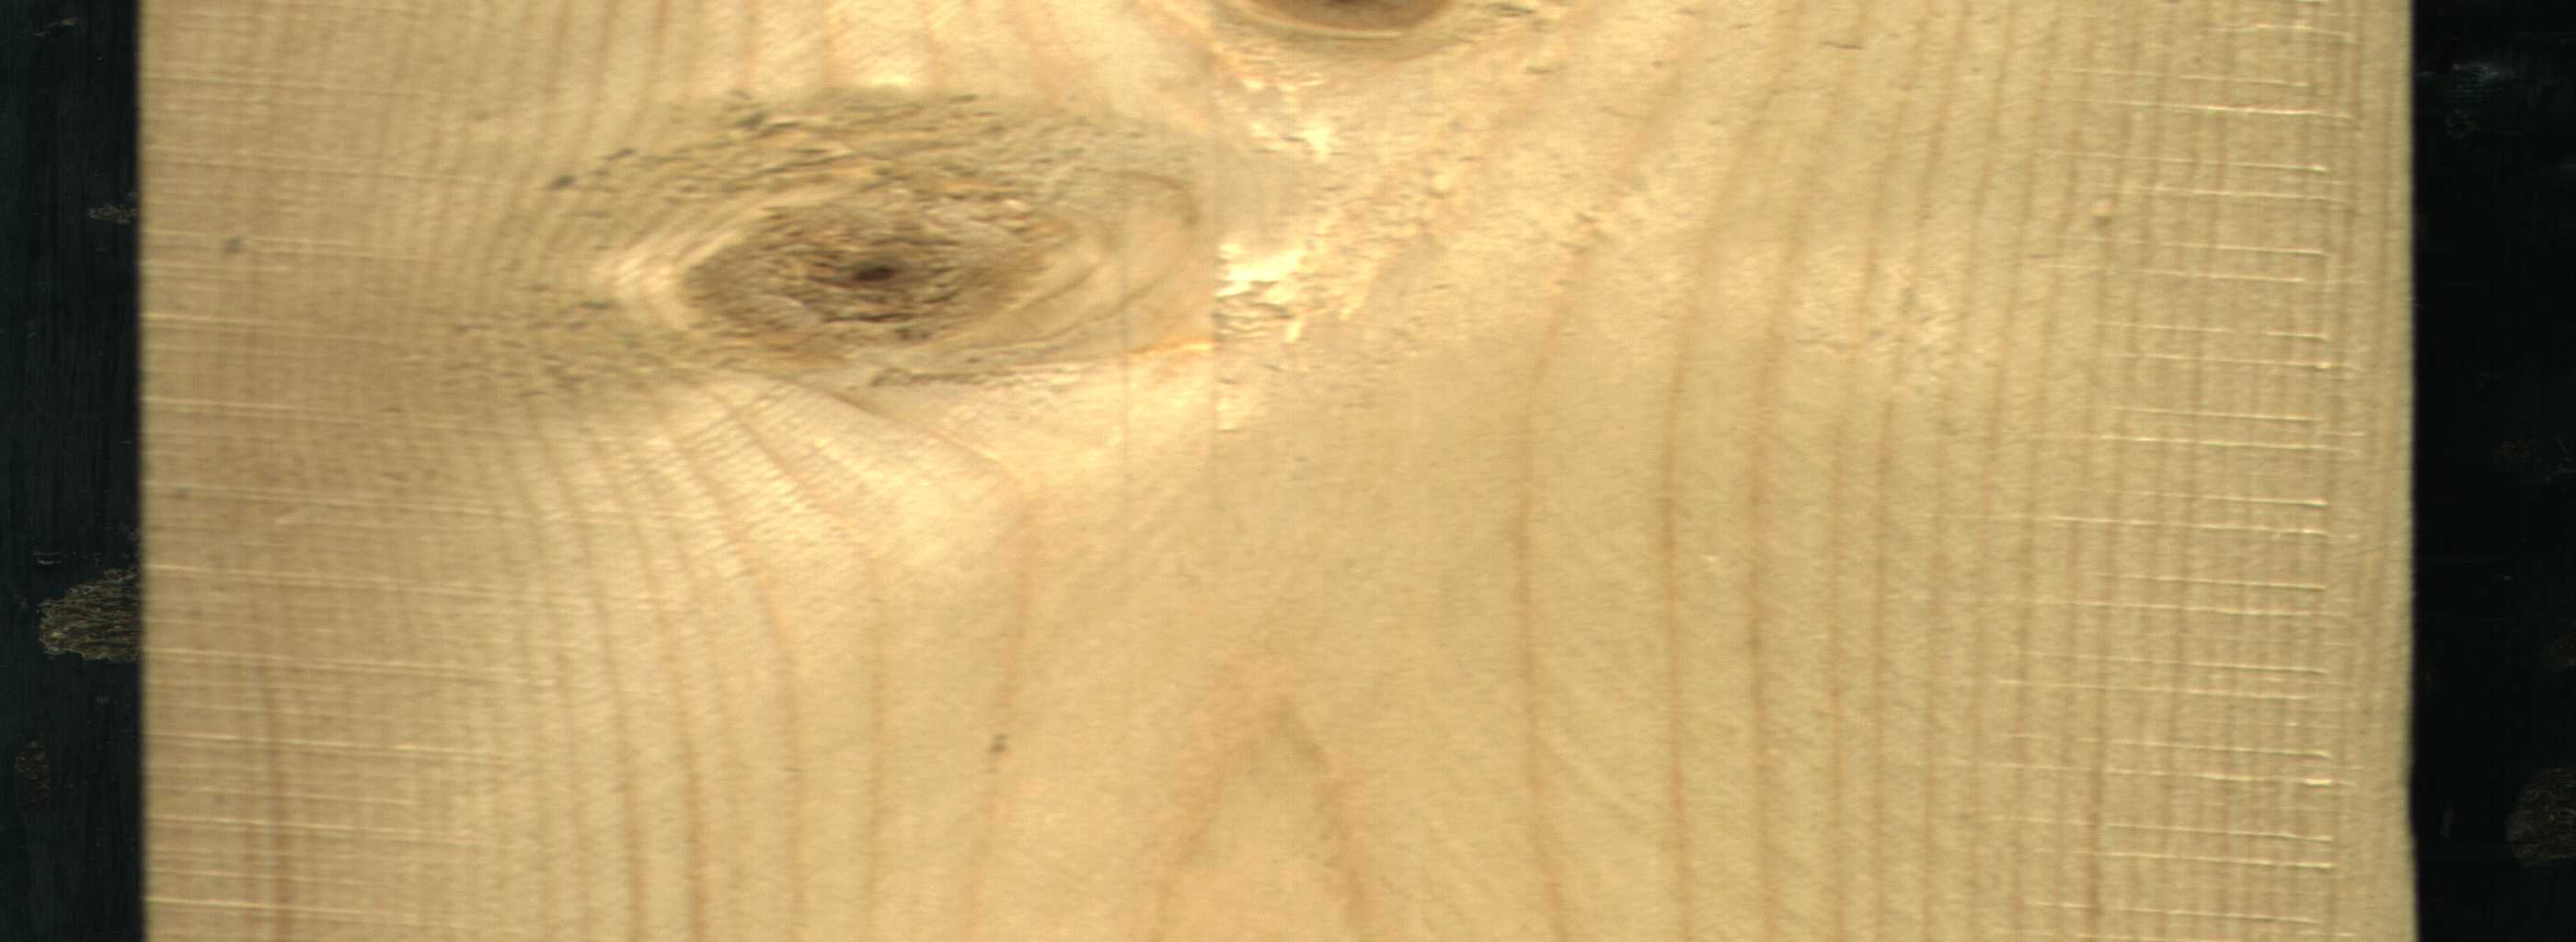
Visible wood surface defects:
Live_Knot
Live_Knot